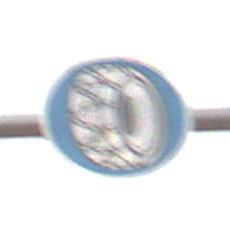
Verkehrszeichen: SchneekettenVorgeschrieben
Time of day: MorningAfternoon
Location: Outdoor (Nature)
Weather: Overcast
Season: NotSpecified
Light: Natural